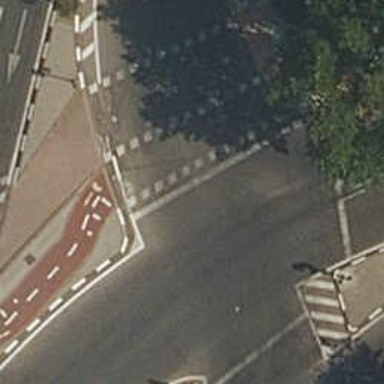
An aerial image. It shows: Crossing with zebra markings controlled by traffic signals.